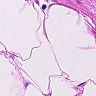
Metastatic tissue present: no